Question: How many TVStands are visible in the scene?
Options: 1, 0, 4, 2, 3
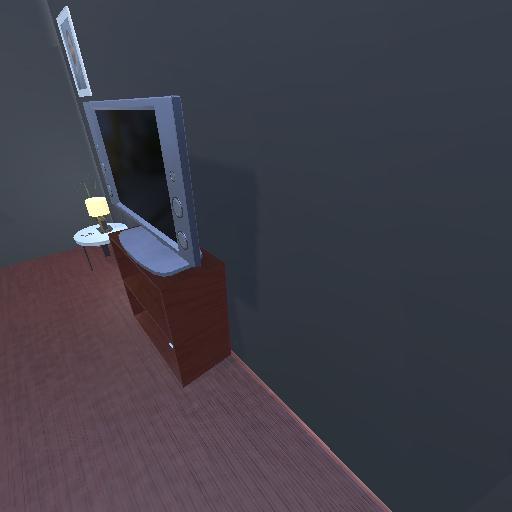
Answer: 1